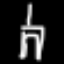
Label: chair